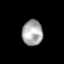
Tissue: skin
Cell type: Endothelial cells
Senescence score: 0.8023
Nuclear area (px): 515
Mean DAPI intensity: 168.631